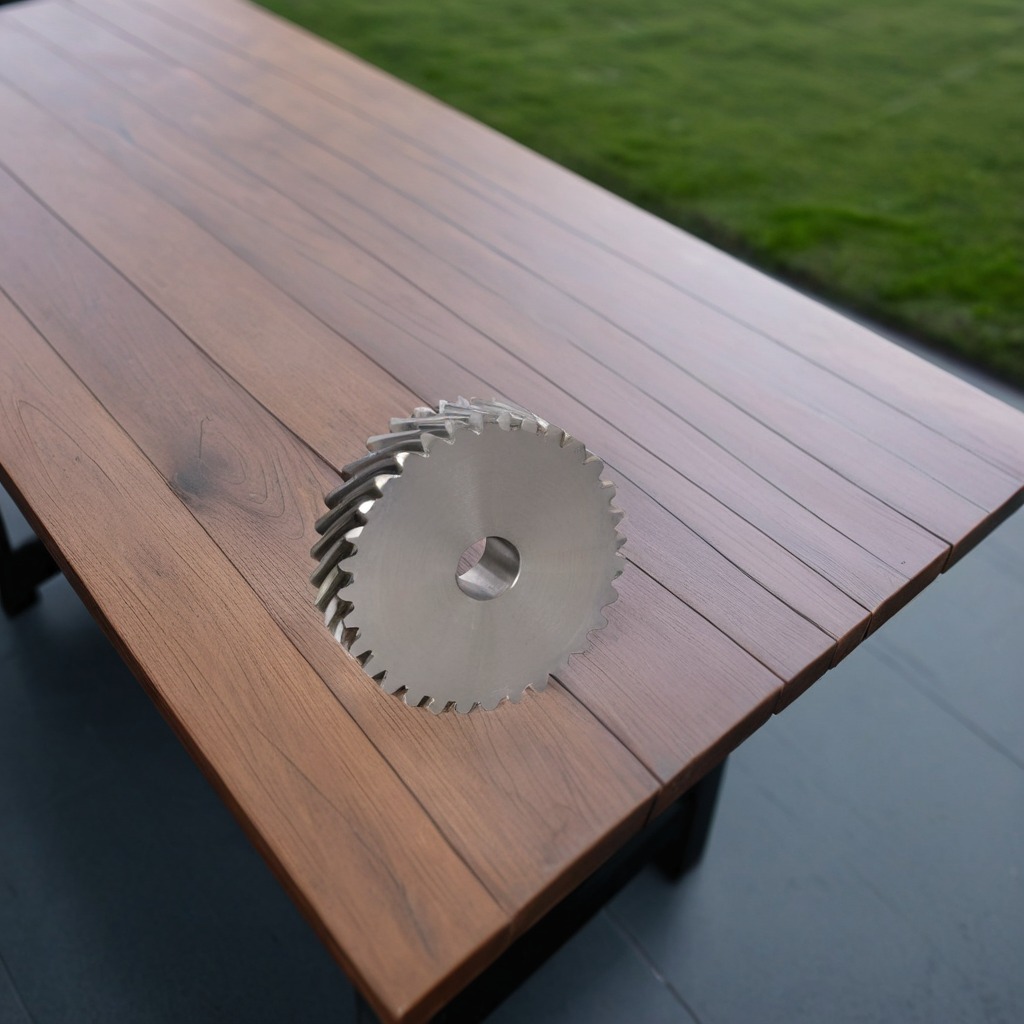
A steel gear with teeth is lying on the old table.